Question: As you can see from the screenshot, the X-Axis points are all jumbled. Is there a way to make them appear vertically so that they can be read?
And is there a way to specify the interval in the Y-Axis?
I am using ggplot2's qplot.
'''
qplot(merged[[1]], merged[[4]], colour = colour, xlab="Positions", ylab ="Salary", main="H1B Salary 2012", ylim=c(50000,300000))
'''

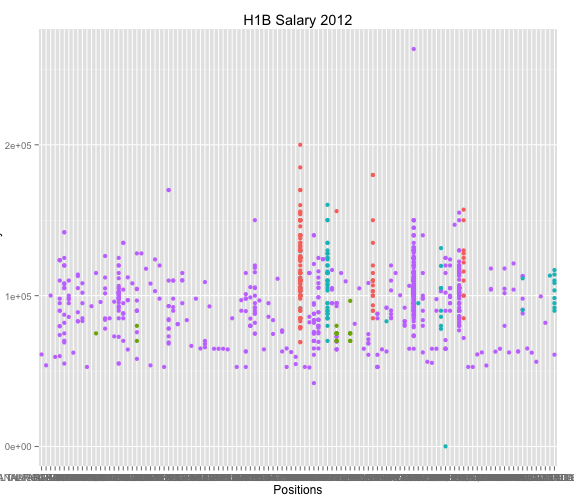
Answer: Without sample data and your actual code it is hard to give exact answer.
Generally, axis texts formatting is changed using function 'theme()' and argument 'axis.text.x=' (for x axis). To set breaks for y axis, 'scale_y_continuous()' should be used with arguments 'breaks='.
'''
qplot(mpg, wt, data=mtcars)+
theme(axis.text.x=element_text(angle=90,vjust=0.5))+
scale_y_continuous(breaks=seq(0,5,0.5))
'''
More information about theme() features is on <URL>.